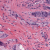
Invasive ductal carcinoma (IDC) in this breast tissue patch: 1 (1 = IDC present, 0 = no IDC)